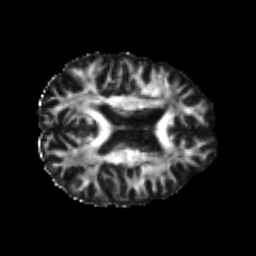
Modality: FA
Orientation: axial
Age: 24
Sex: male
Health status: healthy
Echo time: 0.074 s